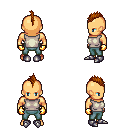
a pixel art fantasy rpg character, male body template, human, tanned skin, white sleeveless shirt, teal pants, brunette mohawk hairstyle, gold gloves, metal boots, four views (front, back, left, right), 2x2 character sprite sheet, small pixel art, hard edges, no anti-aliasing